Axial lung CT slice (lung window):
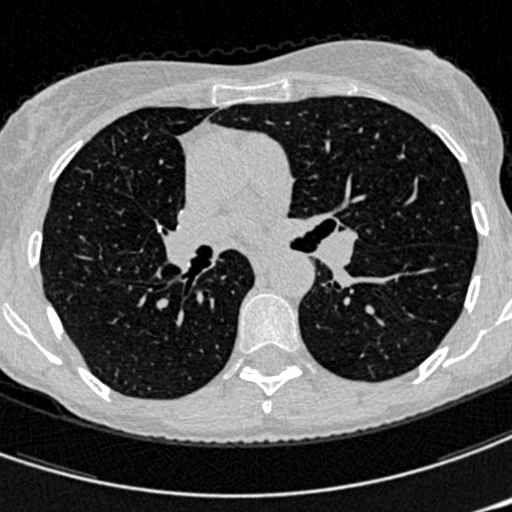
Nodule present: no